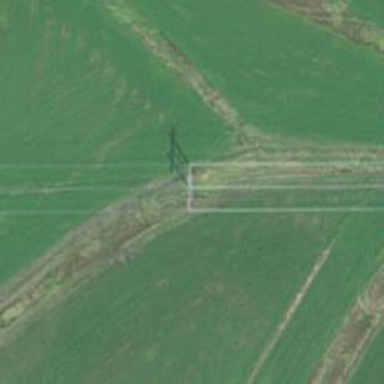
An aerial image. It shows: Power tower.